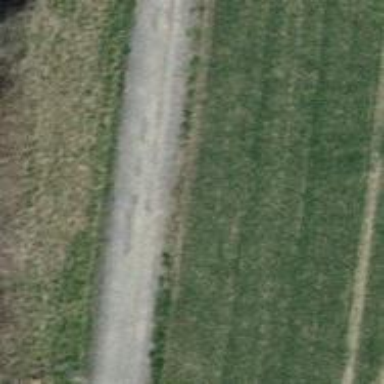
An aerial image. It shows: Track with grade3 tracktype.